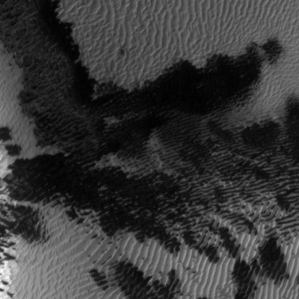
Label: frost